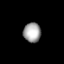
Tissue: lung
Cell type: Fibroblasts
Senescence score: 0.6734
Nuclear area (px): 333
Mean DAPI intensity: 164.303